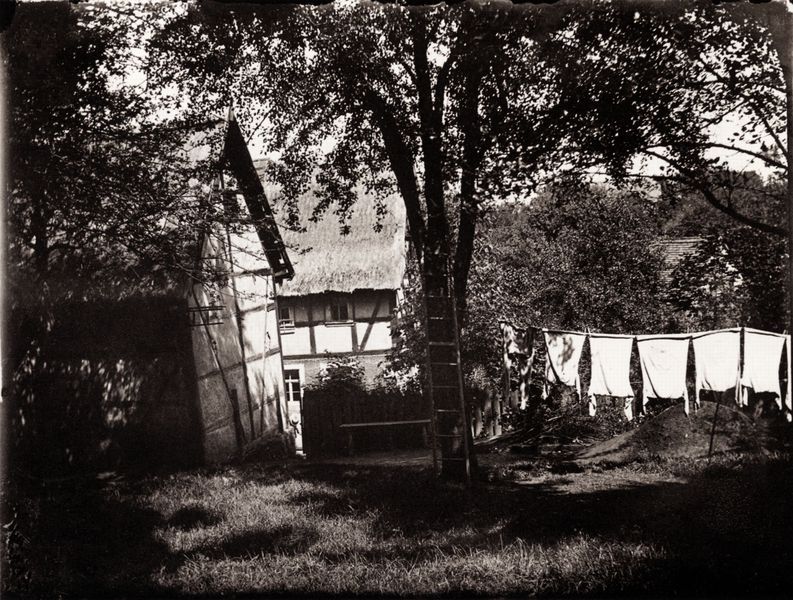
Titel: Bauernhaus
Künstler: Heinrich Zille
Schlagwörter: baum, blau, blätter, himmel, laub, schatten, wasser, weiß, bäume, fluss, grün, kirchturm, landschaft, menschen, sand, see, wäsche, braun, fenster, grau, holz, kleid, licht, schwarz, stroh, tür, dach, gebäude, gras, haus, rasen, tiere, wiese, zaun, alt, hemd, architektur, arm, kleidung, erde, gräser, horizont, häuser, hügel, natur, stamm, büsche, gebüsch, hütte, sonne, land, blatt, bauern, boote, garten, sommer, leiste, lehne, ansicht, trocknen, wäscheleine, leine, hemden, russland, berge, hang, dorf, dächer, ziegel, bauernhof, hof, idylle, läden, bank, leiter, stämme, treppe, balken, kicht, grashalme, bauer, foto, fotografie, photographie, waschen, ärmlich, innenhof, hängen, reetdach, strohdach, sprossen, schwarz-weiss, zille, sonntag, photo, putz, hängend, bauernhaus, bauernhäuser, fachwerk, fachwerkhaus, gehöft, fachwerkhäuser, grundstück, aufgehängt, fotographie, schief, obstgarten, rietdach, waschtag, san, riet, bildschärfe, gehöfte, rasenbleiche, vaum, fiti, menschenlos, 1900, reddach, wäscheklamern